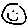
Label: smiley face